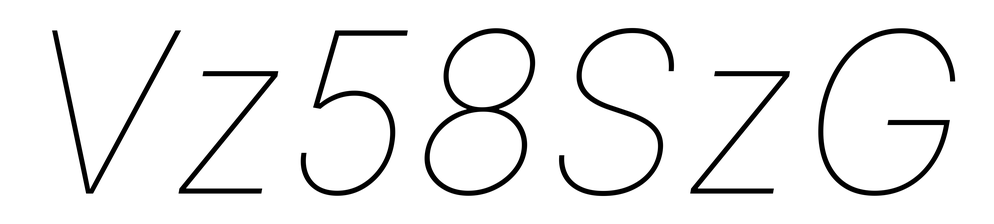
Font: Inter-Italic_Thin_Italic